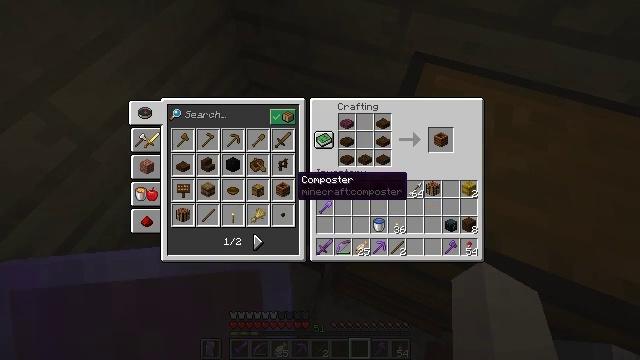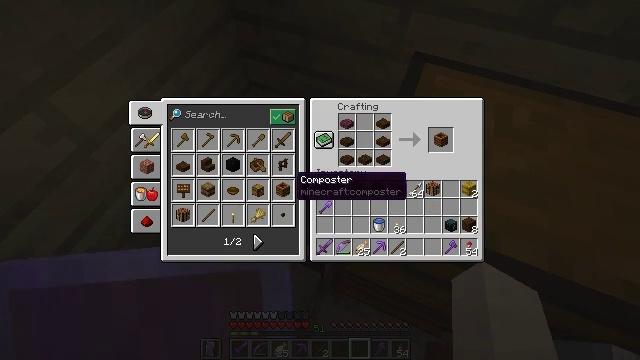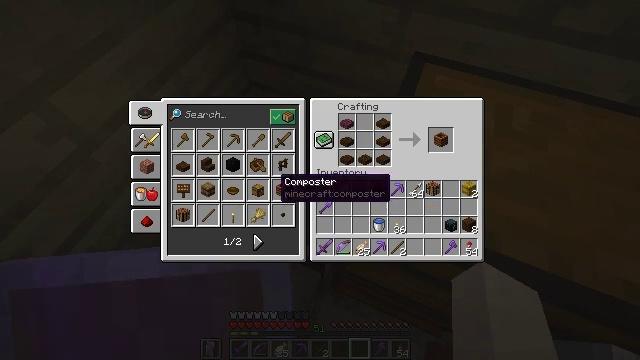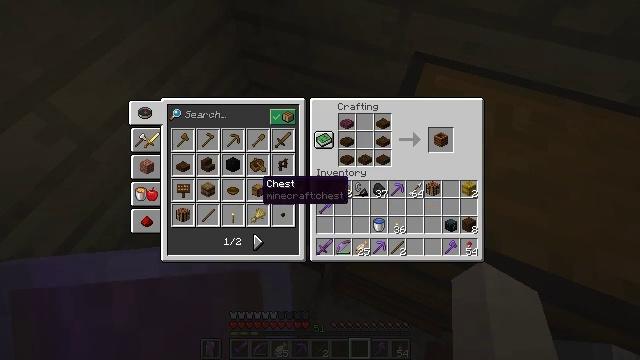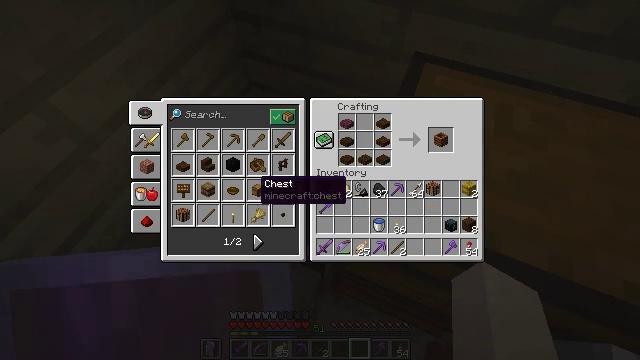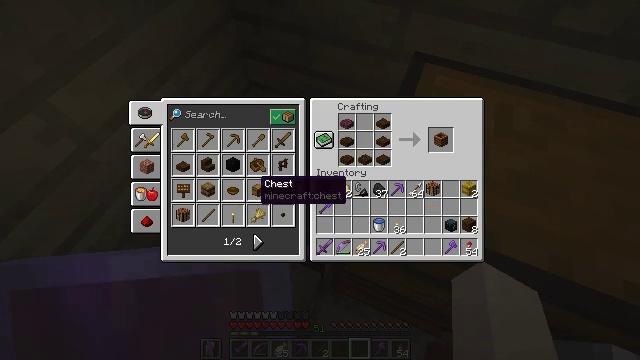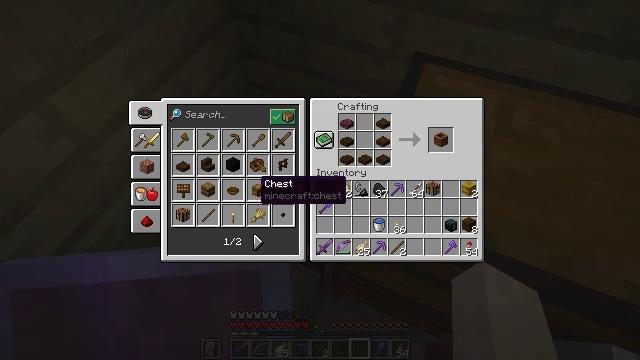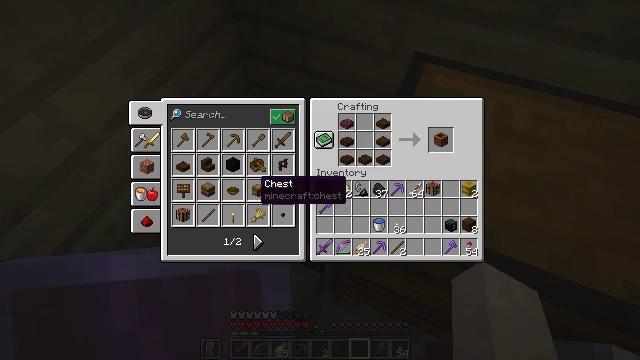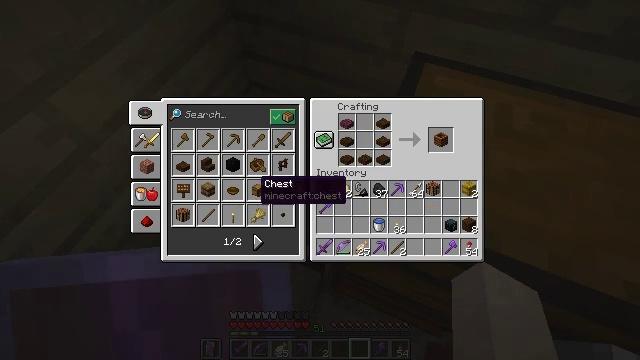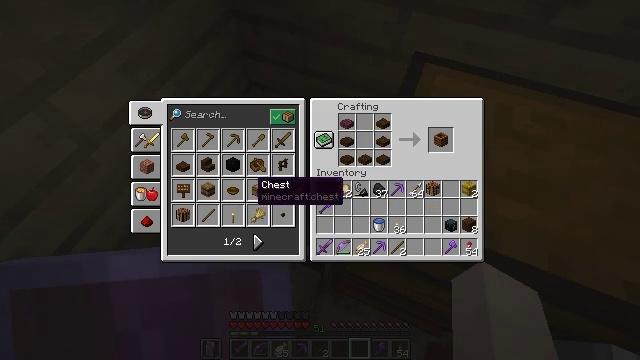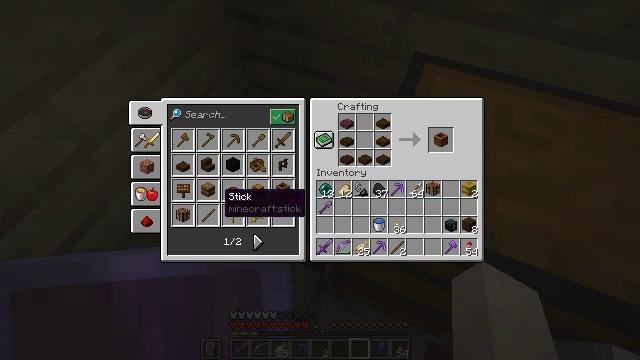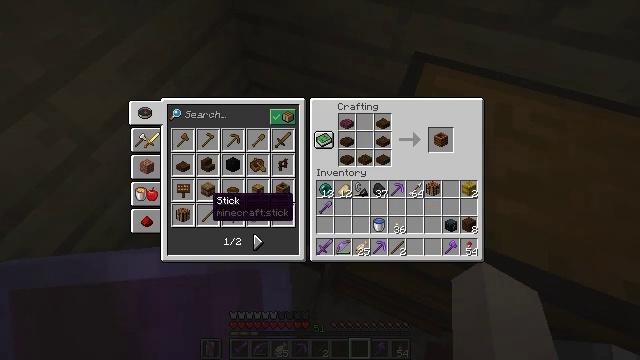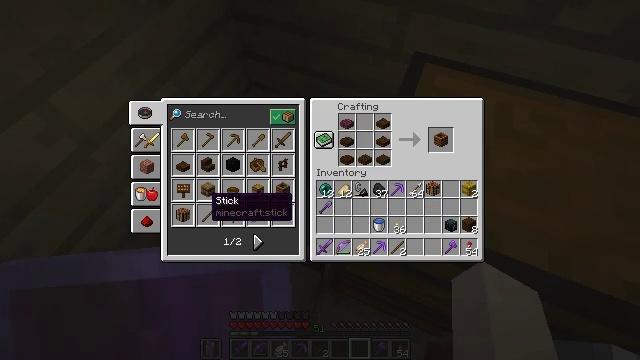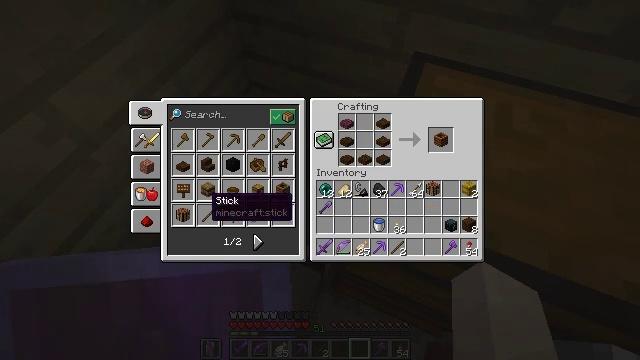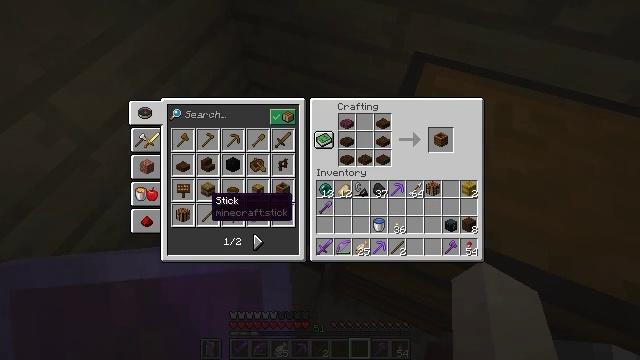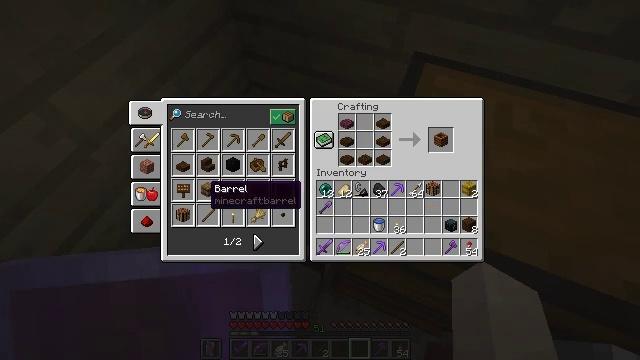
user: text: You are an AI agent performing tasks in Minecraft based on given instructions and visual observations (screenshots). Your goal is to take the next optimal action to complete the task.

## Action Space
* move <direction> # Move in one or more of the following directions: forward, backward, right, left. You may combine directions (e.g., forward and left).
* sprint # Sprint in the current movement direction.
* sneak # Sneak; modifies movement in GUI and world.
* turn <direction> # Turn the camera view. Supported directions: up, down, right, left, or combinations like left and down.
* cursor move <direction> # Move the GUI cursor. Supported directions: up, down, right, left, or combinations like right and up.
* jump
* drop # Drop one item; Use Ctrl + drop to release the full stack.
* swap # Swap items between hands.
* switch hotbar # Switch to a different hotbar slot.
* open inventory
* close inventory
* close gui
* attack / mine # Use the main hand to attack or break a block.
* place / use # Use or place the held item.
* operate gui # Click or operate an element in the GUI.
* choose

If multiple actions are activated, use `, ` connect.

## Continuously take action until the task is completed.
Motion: motion action
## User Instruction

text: Craft a barrel.
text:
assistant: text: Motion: no_op
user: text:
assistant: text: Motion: turn left
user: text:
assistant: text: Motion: turn left
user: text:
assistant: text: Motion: no_op
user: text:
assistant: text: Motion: no_op
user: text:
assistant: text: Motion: no_op
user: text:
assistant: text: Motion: no_op
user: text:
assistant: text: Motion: no_op
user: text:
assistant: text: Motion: no_op
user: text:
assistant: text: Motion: turn left and down
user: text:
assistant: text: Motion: turn left
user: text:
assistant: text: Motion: no_op
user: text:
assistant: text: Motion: no_op
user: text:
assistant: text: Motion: no_op
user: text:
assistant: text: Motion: turn up
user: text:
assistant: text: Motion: turn up
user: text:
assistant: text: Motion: no_op
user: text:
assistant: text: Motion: no_op
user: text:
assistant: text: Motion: no_op
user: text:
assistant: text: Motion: attack / mine
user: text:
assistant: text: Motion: attack / mine
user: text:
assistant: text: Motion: attack / mine
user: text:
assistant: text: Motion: no_op
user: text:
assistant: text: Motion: no_op
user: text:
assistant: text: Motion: no_op
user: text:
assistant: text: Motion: no_op
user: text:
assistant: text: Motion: no_op
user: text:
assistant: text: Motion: no_op
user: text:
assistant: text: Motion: no_op
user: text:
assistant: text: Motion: no_op